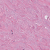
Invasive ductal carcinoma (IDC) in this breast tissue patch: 1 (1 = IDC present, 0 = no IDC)